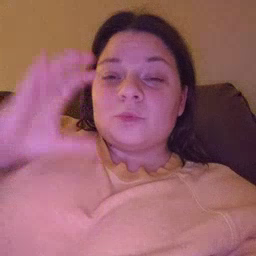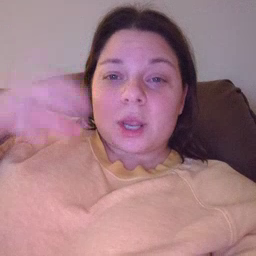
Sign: radio